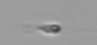
Label: flagellate_morphotype3